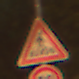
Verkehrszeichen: FussgaengerueberwegLinks
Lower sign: Geschwindigkeit20
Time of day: Night
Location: Outdoor (Urban)
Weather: Clear
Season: NotSpecified
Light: Artificial